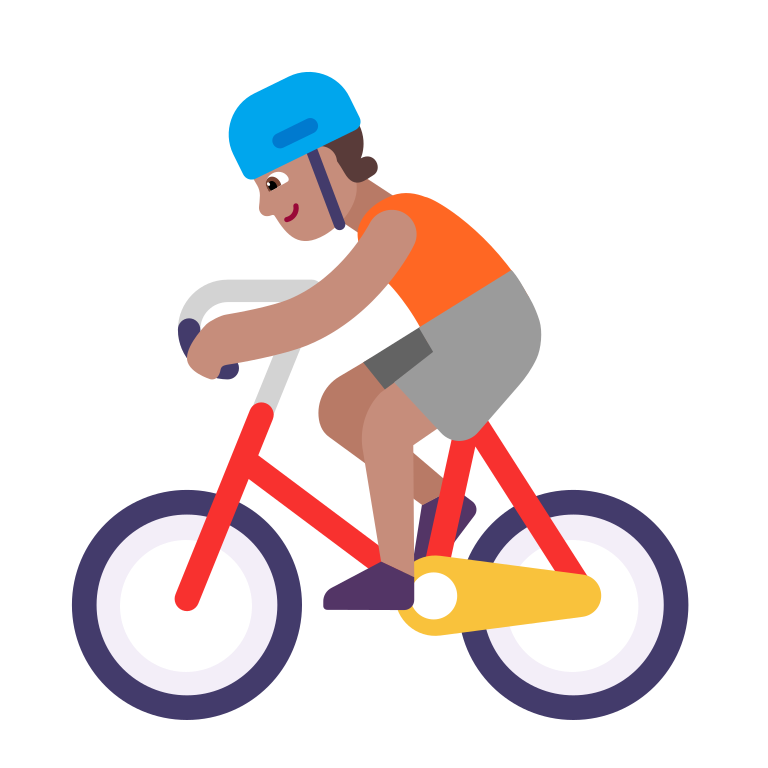
person biking flat